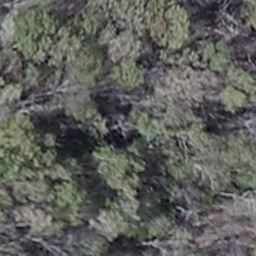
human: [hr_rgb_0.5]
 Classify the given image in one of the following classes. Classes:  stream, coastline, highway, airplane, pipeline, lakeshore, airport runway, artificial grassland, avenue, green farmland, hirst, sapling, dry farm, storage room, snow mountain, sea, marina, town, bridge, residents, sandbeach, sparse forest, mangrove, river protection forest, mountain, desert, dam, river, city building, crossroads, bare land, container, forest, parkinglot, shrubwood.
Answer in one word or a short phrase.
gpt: shrubwood